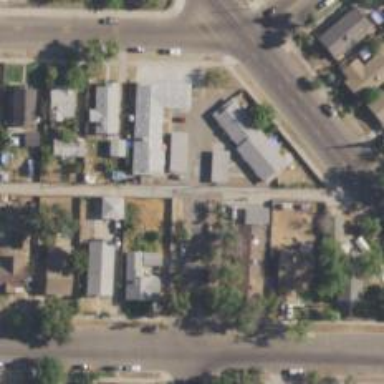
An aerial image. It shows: Alley classified as service road.